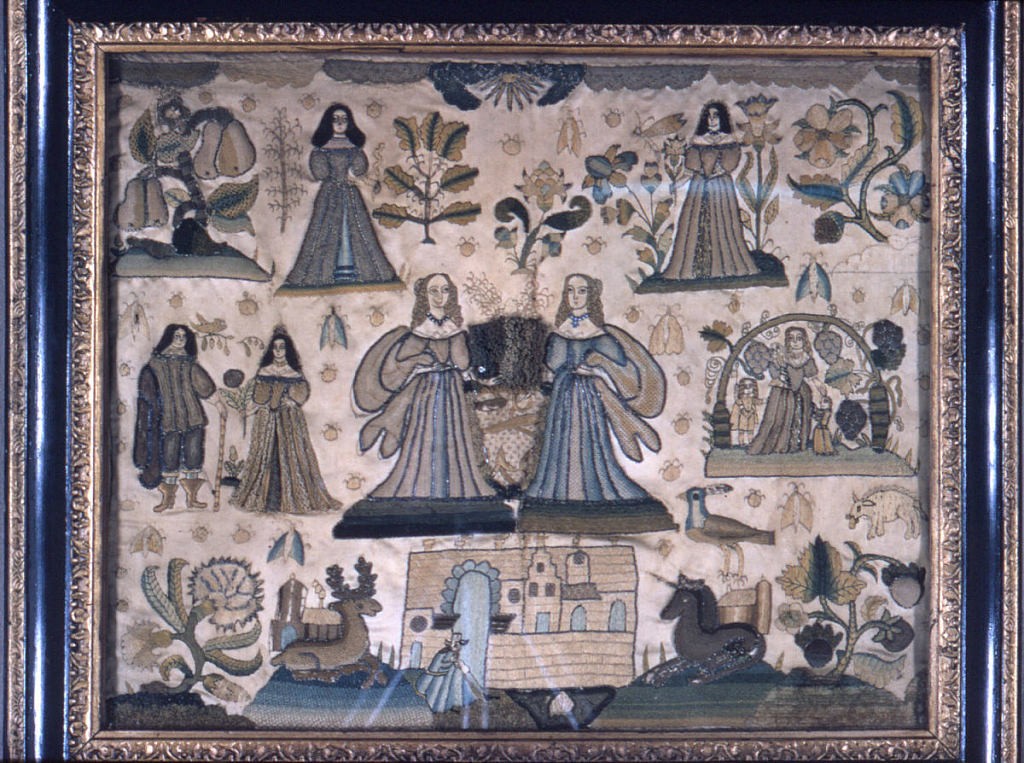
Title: Embroidered picture
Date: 17th century
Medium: silk, metallic, glass Technique: embroidered with stump work on satin ground
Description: In center, two women holding a shield or crest, surrounded by various figures.   Top center, the sun; to the left, a fruit tree and a woman holding a snake; to the right, a flowering vine and a woman holding a flower.  Bottom center an old man leaning on a staff; to left a man and woman; to right a woman and two children under an arbor.